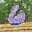
Label: 6